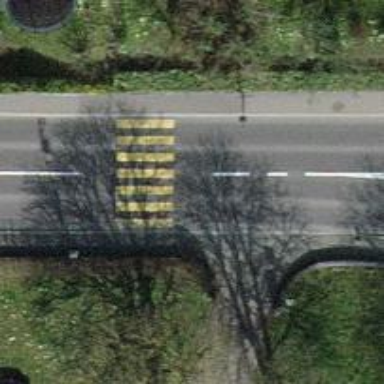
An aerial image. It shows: Marked crossing on the road.